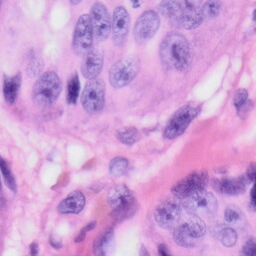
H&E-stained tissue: Skin